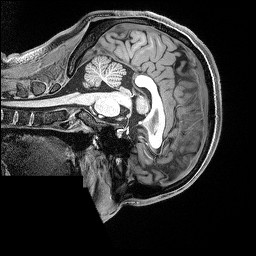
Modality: T1w
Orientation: sagittal
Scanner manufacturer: siemens
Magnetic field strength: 3 T
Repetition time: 2.5 s
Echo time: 0.0029 s